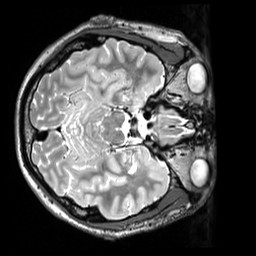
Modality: T2w
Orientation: axial
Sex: male
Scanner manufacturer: siemens
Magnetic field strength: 3 T
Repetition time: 3.2 s
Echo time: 0.409 s